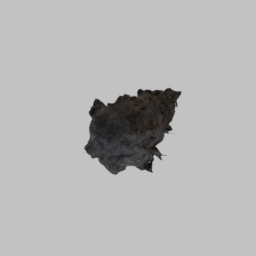
Label: nature